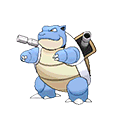
Pok\u00e9mon: blastoise